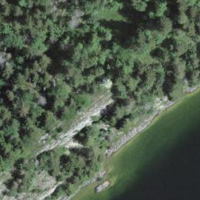
EUNIS habitat code: 44
Species observed at this site:
Parnassia palustris